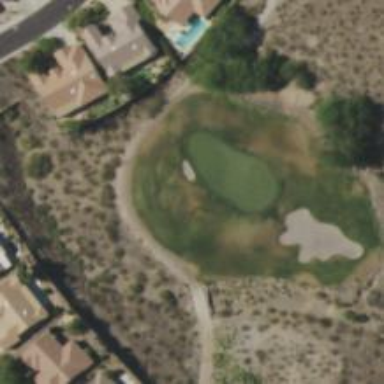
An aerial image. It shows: Golf hole.